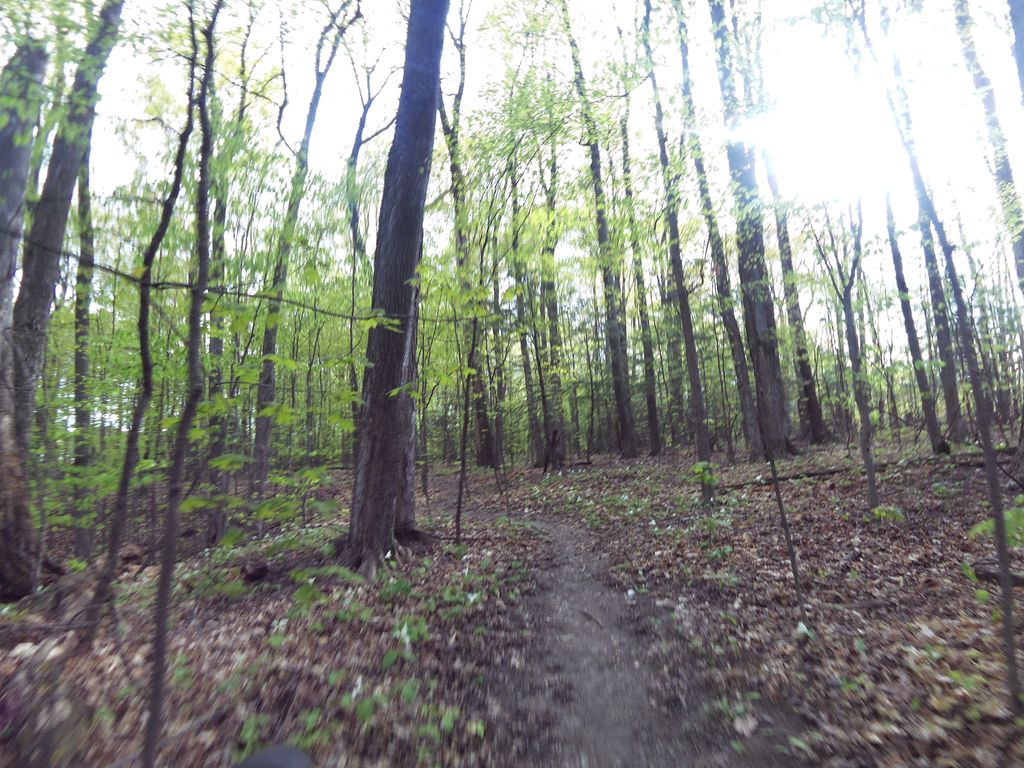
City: ottawa-gatineau